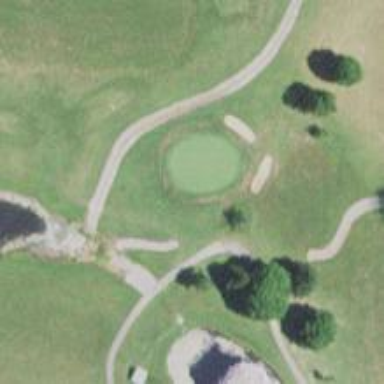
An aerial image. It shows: Golf green.